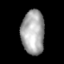
Tissue: lung
Cell type: Epithelial cells
Senescence score: 0.2266
Nuclear area (px): 1003
Mean DAPI intensity: 166.124